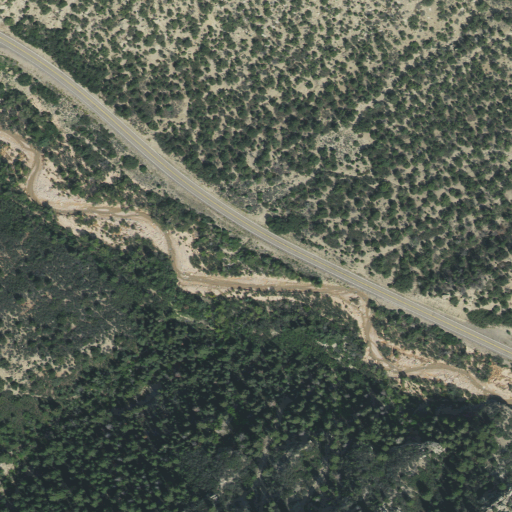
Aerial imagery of valley in Utah named Ellies Canyon containing evergreen forest, shrub, medium intensity development, open development, and low intensity development